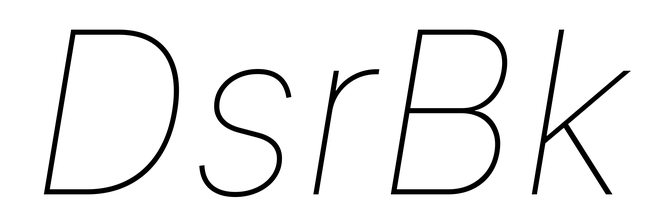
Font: Inter-Italic_Thin_Italic